Question: I am trying to wrap my mind around an issue (eluded to in <URL>.
My own instrumentation, as well as Instruments, show no leaks, no abandoned memory, nothing... flat. This also used to be the case under iOS 4,5,6.1. However, in my test rundown prior to submission, when profiling on device, i see a 1Mb increase per 2 minutes, with the game sitting idle, ie no user interactions whatsoever (see pic below).

The only thing i can see is this IOAccelResource category running amuck between generation capture.
1. Would you have any suggestions as to what could that be ?
2. I cant find much about an IOAccelResource ... can anyone of you point me in the right reading direction ? If this is indeed cocos2d related, i would not mind digging in there, but i dont know where to start looking.
3. Also, i would like to run with 'as close to release' a build as possible, and still be able to measure the memory footprint over time. Could you suggest me a method for measuring process size ? tia.
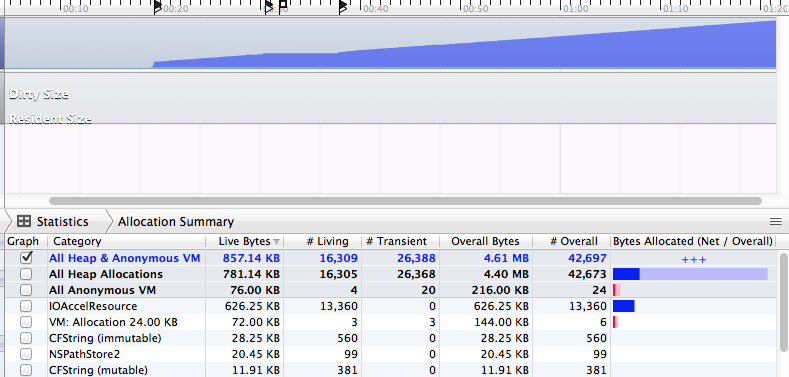
Answer: Ricardo has half the answer : zombies objects is part of this. You need both Zombies enabled AND an attached process to get the creep.
In summary :
- - -